Aerial crown-view tile of a tropical tree (Barro Colorado Island, Panama), acquired 20250616:
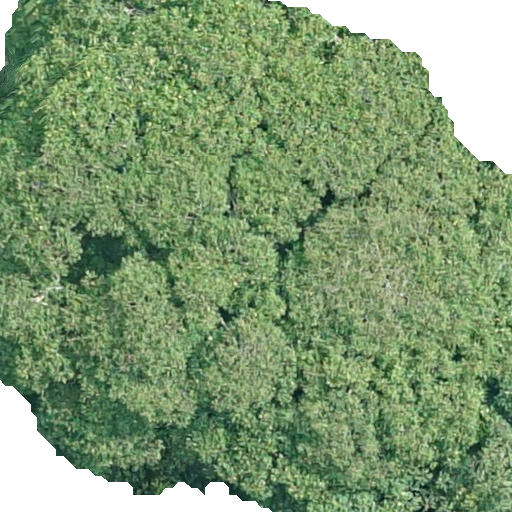
Species: Dipteryx oleifera
GBIF accepted scientific name: Dipteryx oleifera
Crown area: 418.158 m²